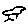
Label: bird